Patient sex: F
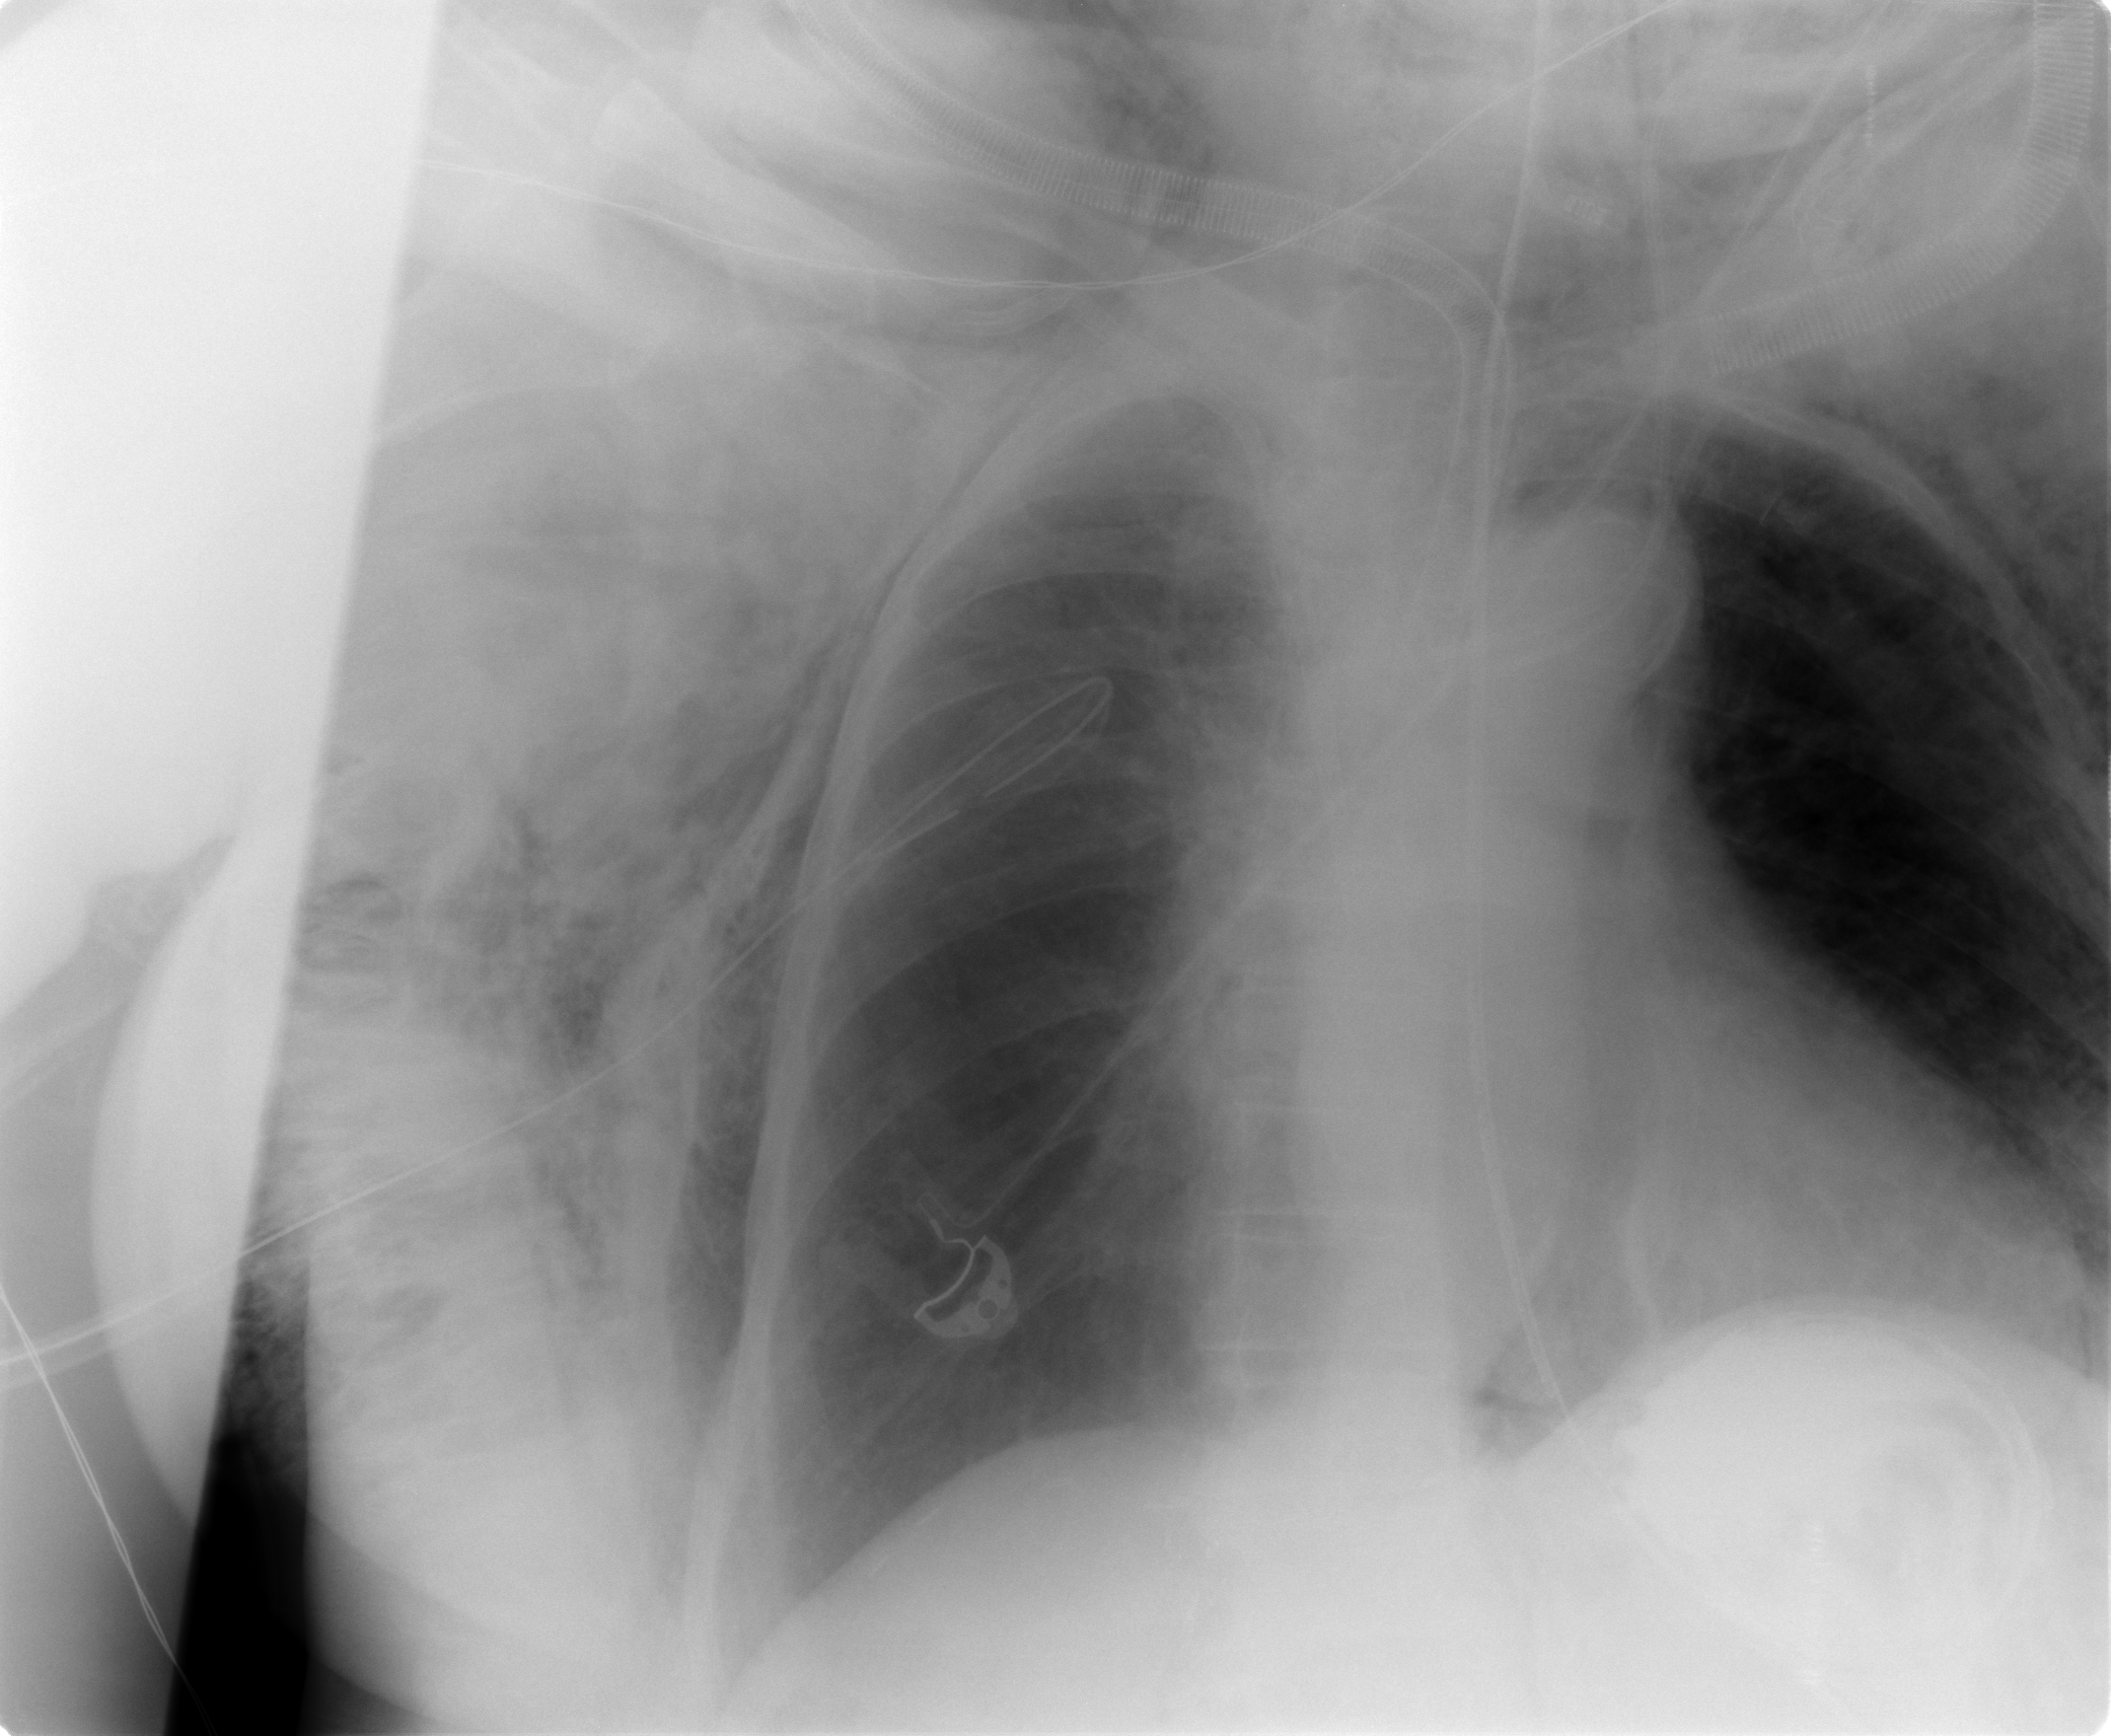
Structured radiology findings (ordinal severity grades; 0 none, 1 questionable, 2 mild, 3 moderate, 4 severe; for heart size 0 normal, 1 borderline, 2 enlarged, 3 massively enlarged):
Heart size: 2
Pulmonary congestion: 0
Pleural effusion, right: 3
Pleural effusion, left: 1
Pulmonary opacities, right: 0
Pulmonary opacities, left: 0
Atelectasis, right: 2
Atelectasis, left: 2